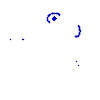
Particle: kaon